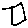
Label: square